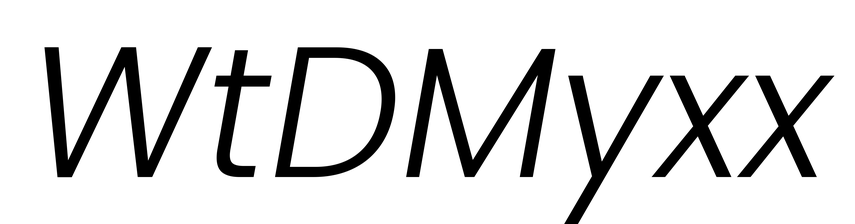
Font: Poppins-LightItalic